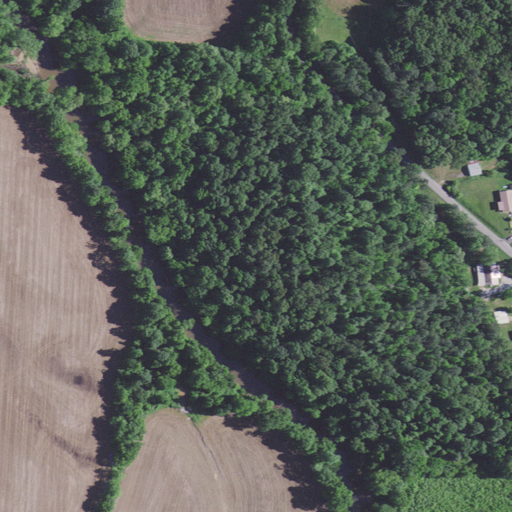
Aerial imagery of mountain in Kentucky named Nimmo Hill containing deciduous forest, cultivated crops, open development, mixed forest, woody wetlands, medium intensity development, pasture, low intensity development, and open water